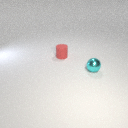
small red rubber cylinder to the left of small cyan metal sphere